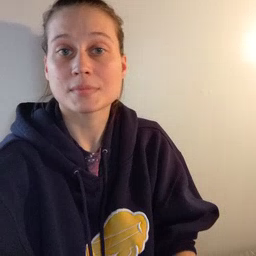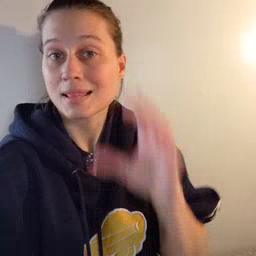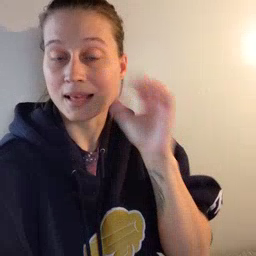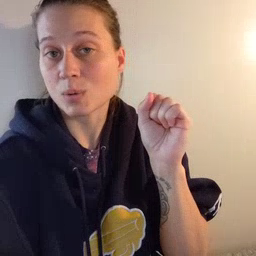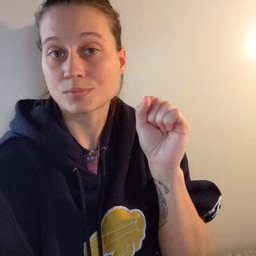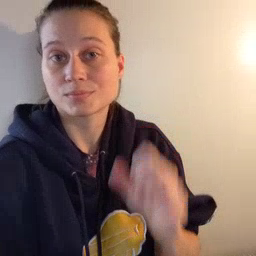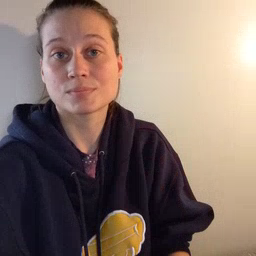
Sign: loud